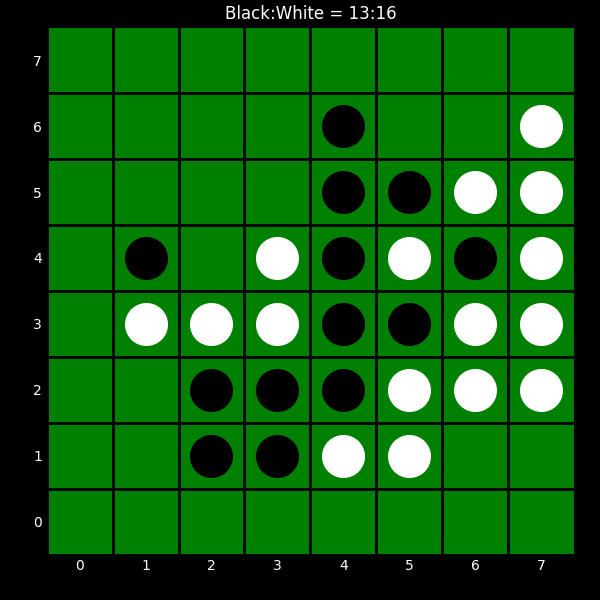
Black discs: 13
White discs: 16